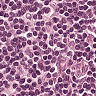
Metastatic tissue present: no